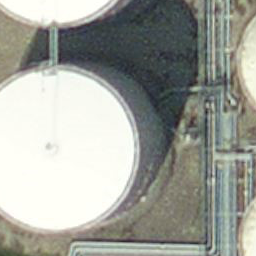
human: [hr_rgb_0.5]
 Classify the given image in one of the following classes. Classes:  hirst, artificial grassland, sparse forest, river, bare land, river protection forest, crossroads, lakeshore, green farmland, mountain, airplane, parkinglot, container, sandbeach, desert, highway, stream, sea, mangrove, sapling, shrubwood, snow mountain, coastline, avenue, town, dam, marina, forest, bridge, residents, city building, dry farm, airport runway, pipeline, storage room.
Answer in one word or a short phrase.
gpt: storage room